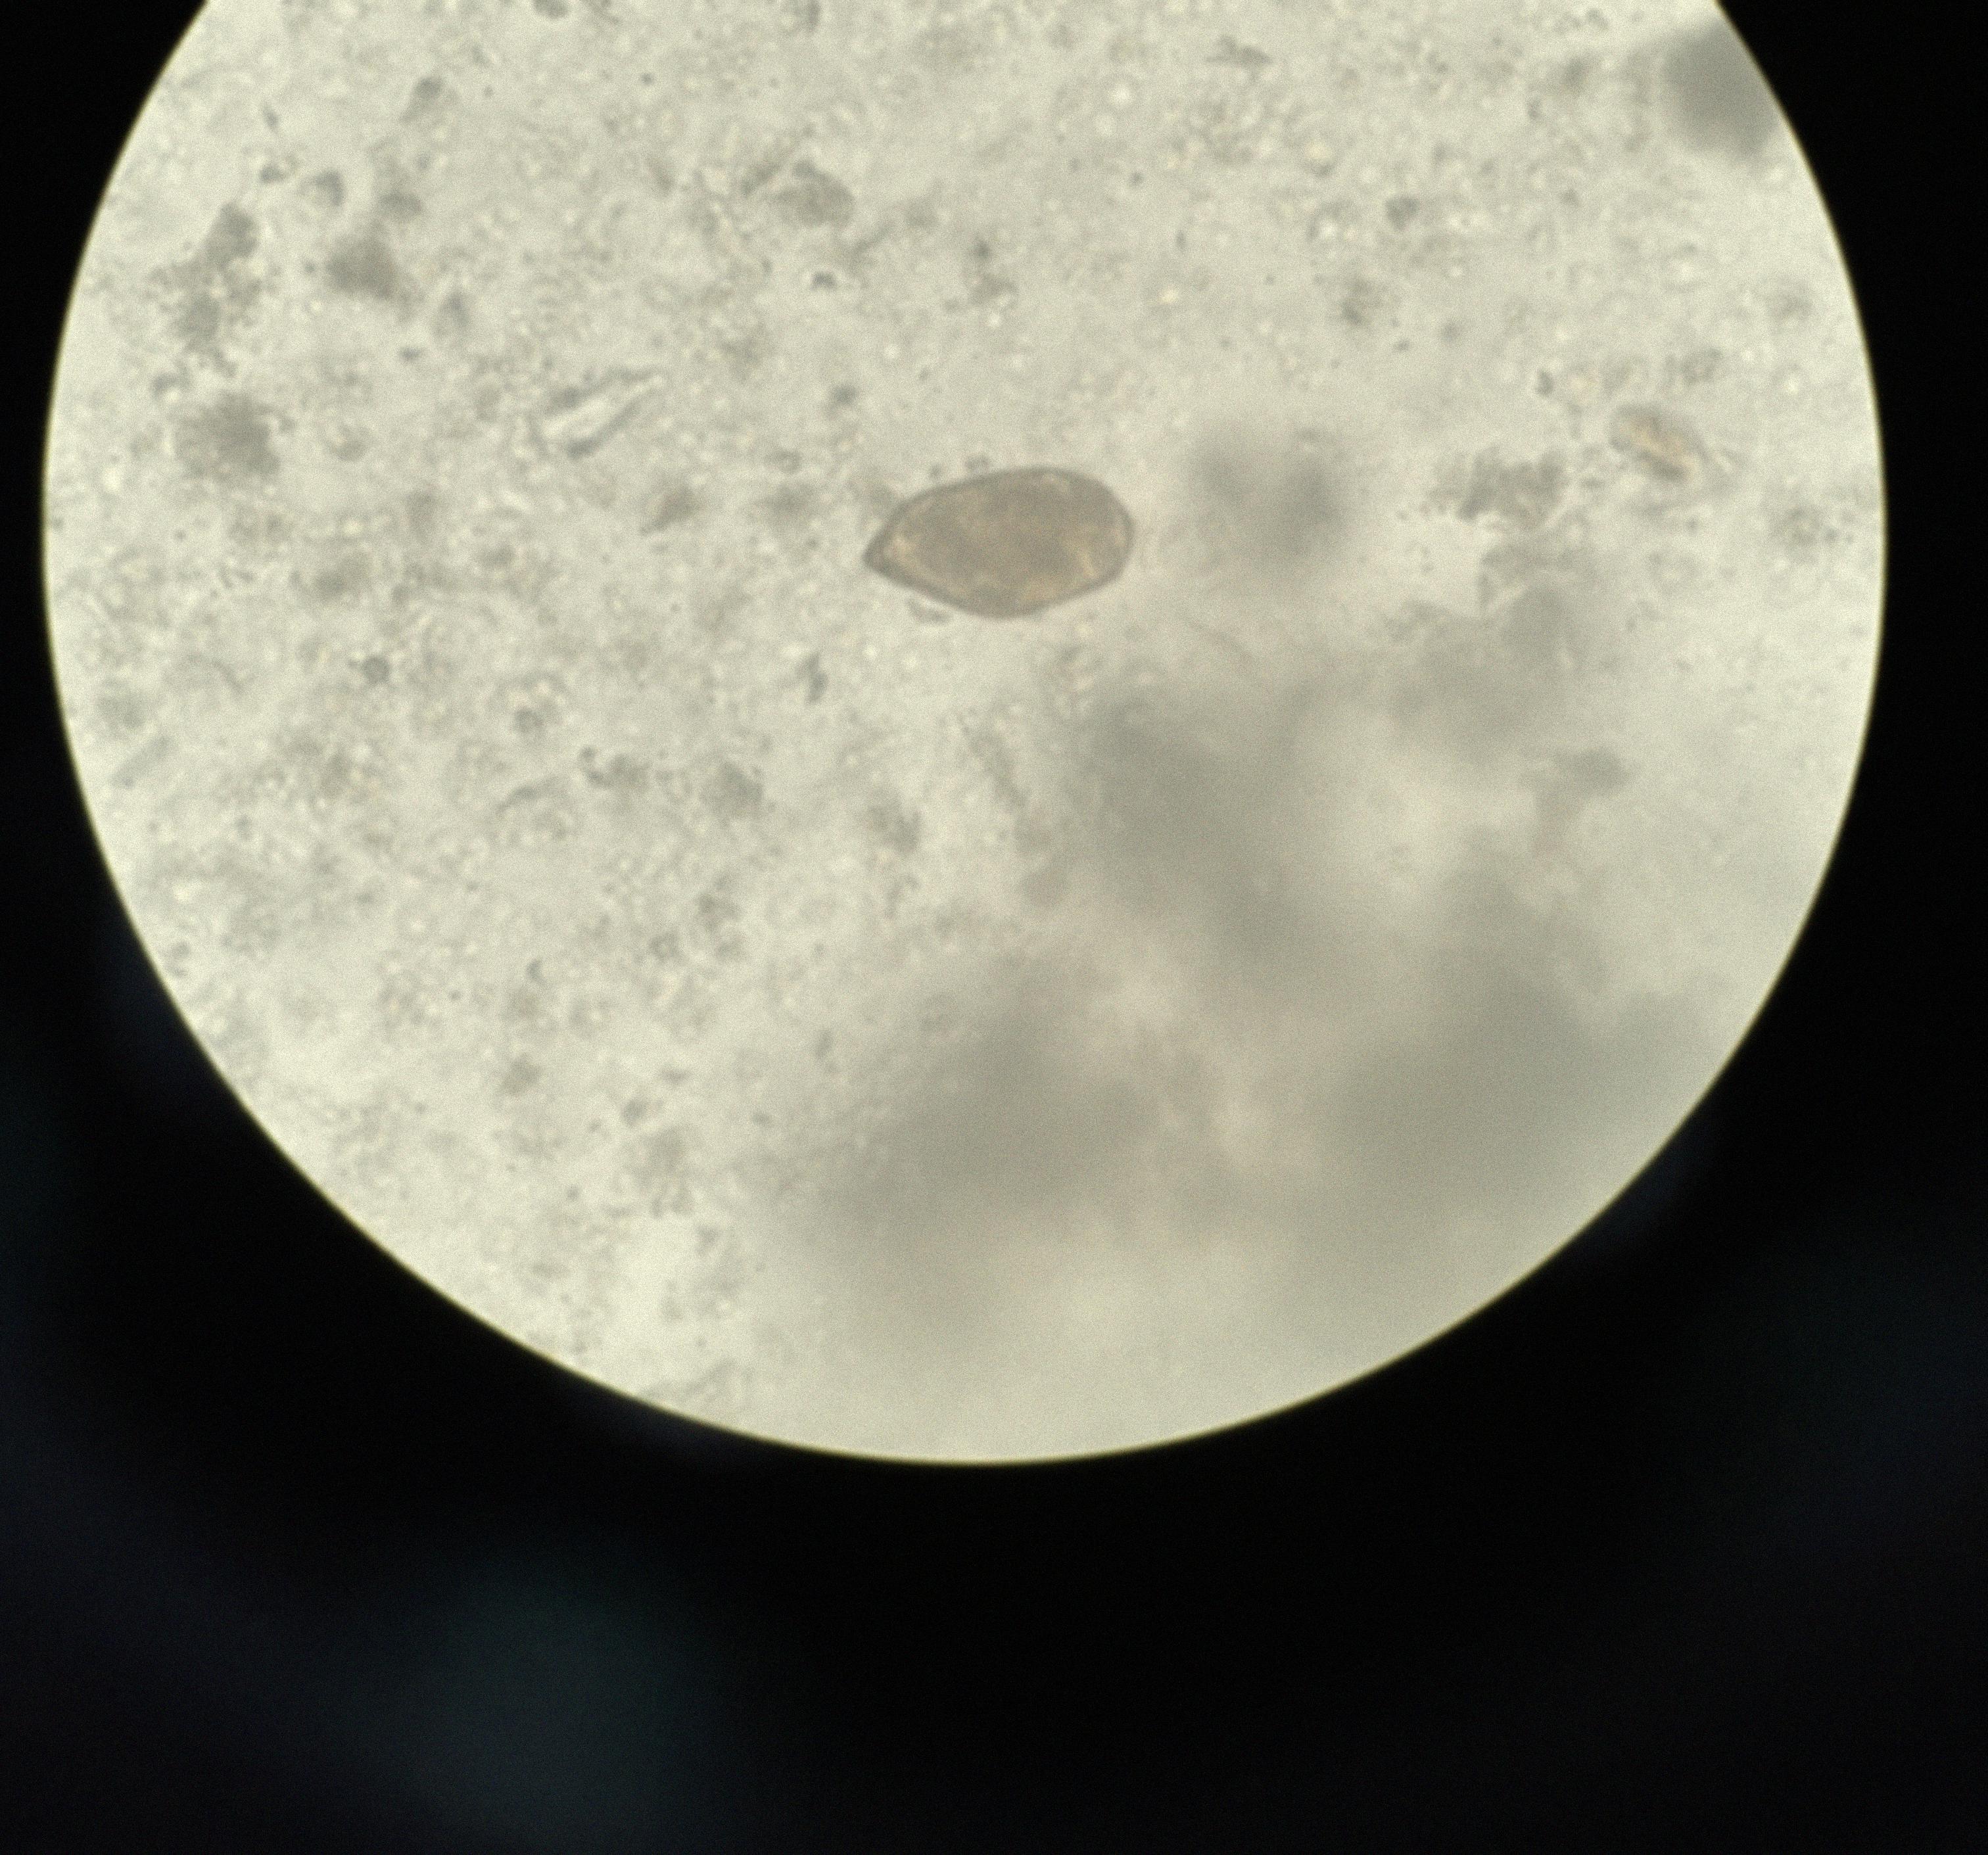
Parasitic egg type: Paragonimus spp